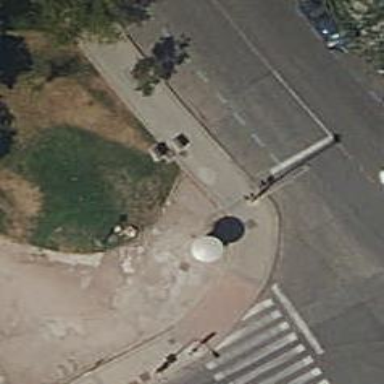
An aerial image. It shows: Column used for advertising.